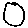
Label: circle